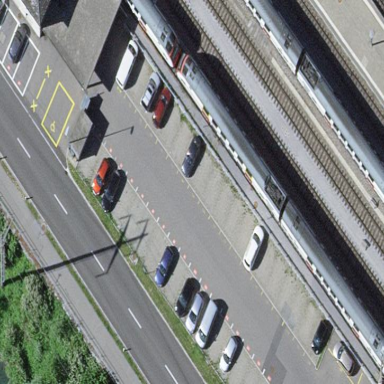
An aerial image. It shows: Parking area with surface.